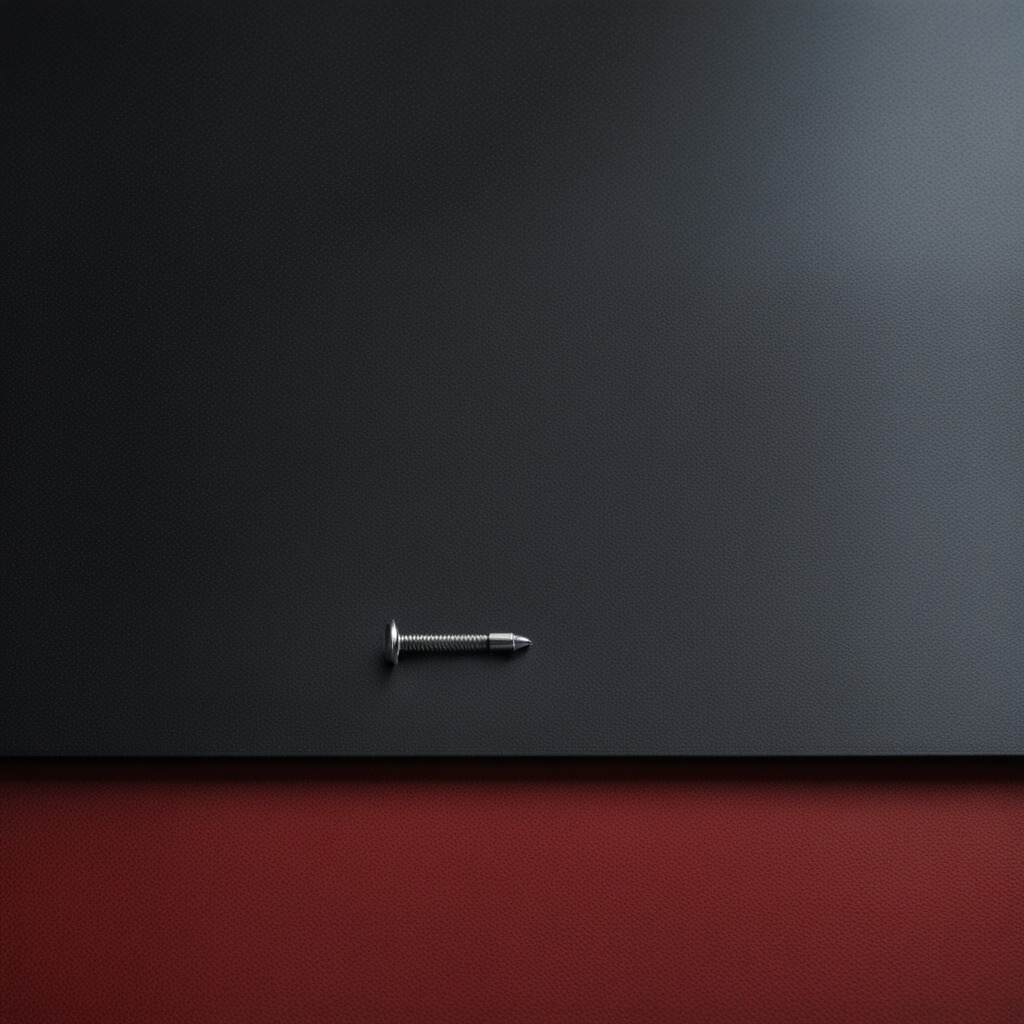
A metal screw is lying on the granite tabletop.